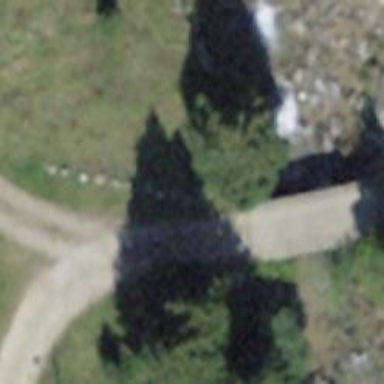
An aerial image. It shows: Track road with bridge.